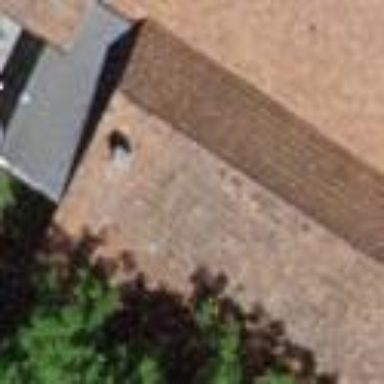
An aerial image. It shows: Barn.